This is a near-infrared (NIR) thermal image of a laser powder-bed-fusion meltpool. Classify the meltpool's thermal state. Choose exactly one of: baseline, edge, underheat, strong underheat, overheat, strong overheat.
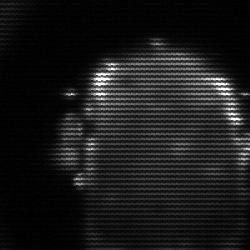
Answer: baseline